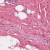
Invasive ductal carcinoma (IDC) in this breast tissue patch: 0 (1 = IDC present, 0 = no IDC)